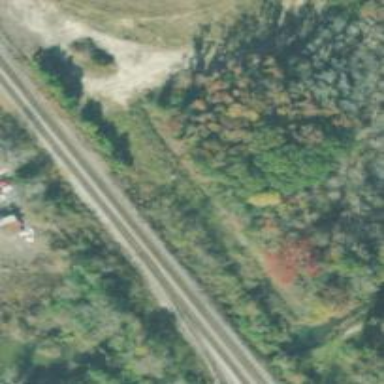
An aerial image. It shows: Railway spur junction.